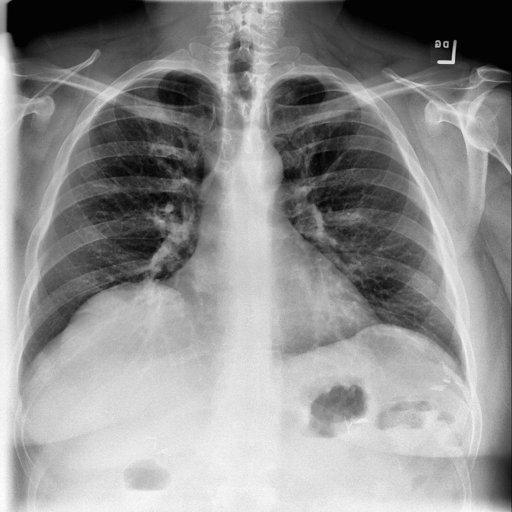
Finding: NORMAL